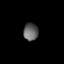
Tissue: lung
Cell type: Epithelial cells
Senescence score: 0.215
Nuclear area (px): 251
Mean DAPI intensity: 98.291